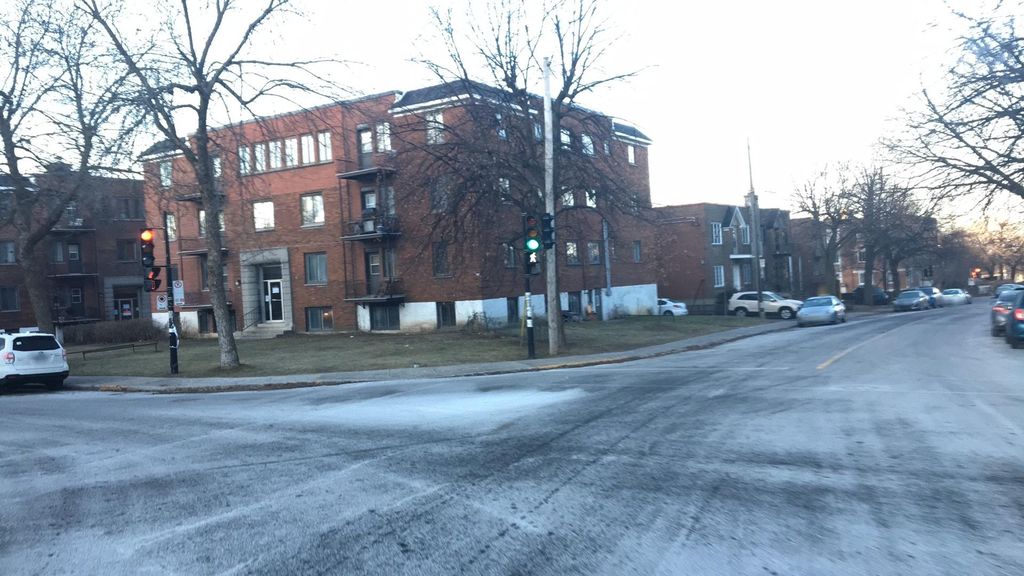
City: montreal